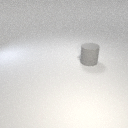
large gray rubber cylinder